Aerial crown-view tile of a tropical tree (Barro Colorado Island, Panama), acquired 20241216:
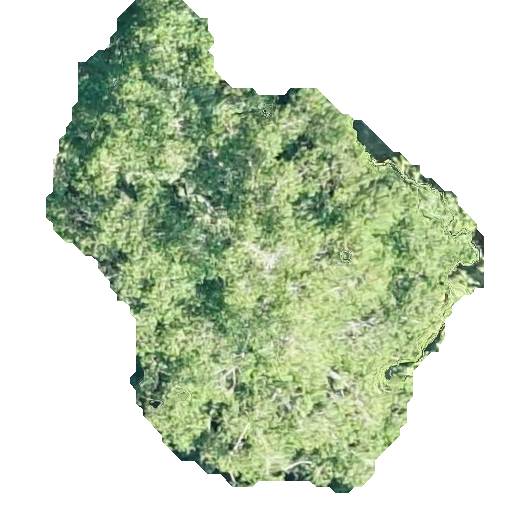
Species: Trema micranthum
GBIF accepted scientific name: Trema micranthum
Crown area: 191.032 m²